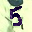
Label: 5